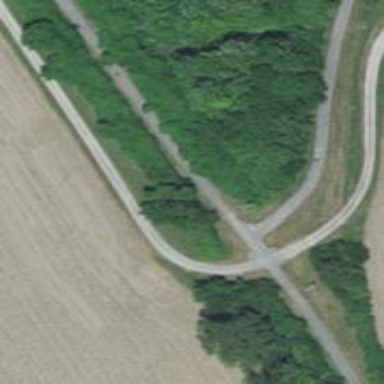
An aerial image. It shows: Asphalt cycleway beside abandoned railway.